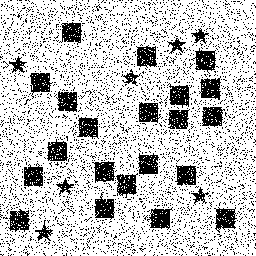
Squares: 21
Triangles: 0
Stars: 7
Total shapes: 28